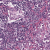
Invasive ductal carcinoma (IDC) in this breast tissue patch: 1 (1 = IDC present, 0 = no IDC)